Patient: sex M, age 75
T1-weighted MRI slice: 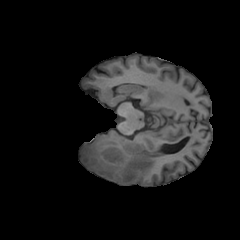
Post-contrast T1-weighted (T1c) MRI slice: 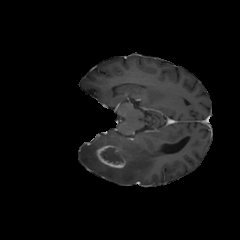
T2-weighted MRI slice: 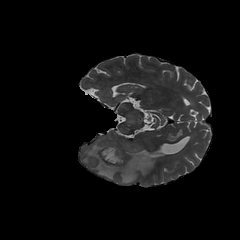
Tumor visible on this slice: yes
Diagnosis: Glioblastoma, IDH-wildtype
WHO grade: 4